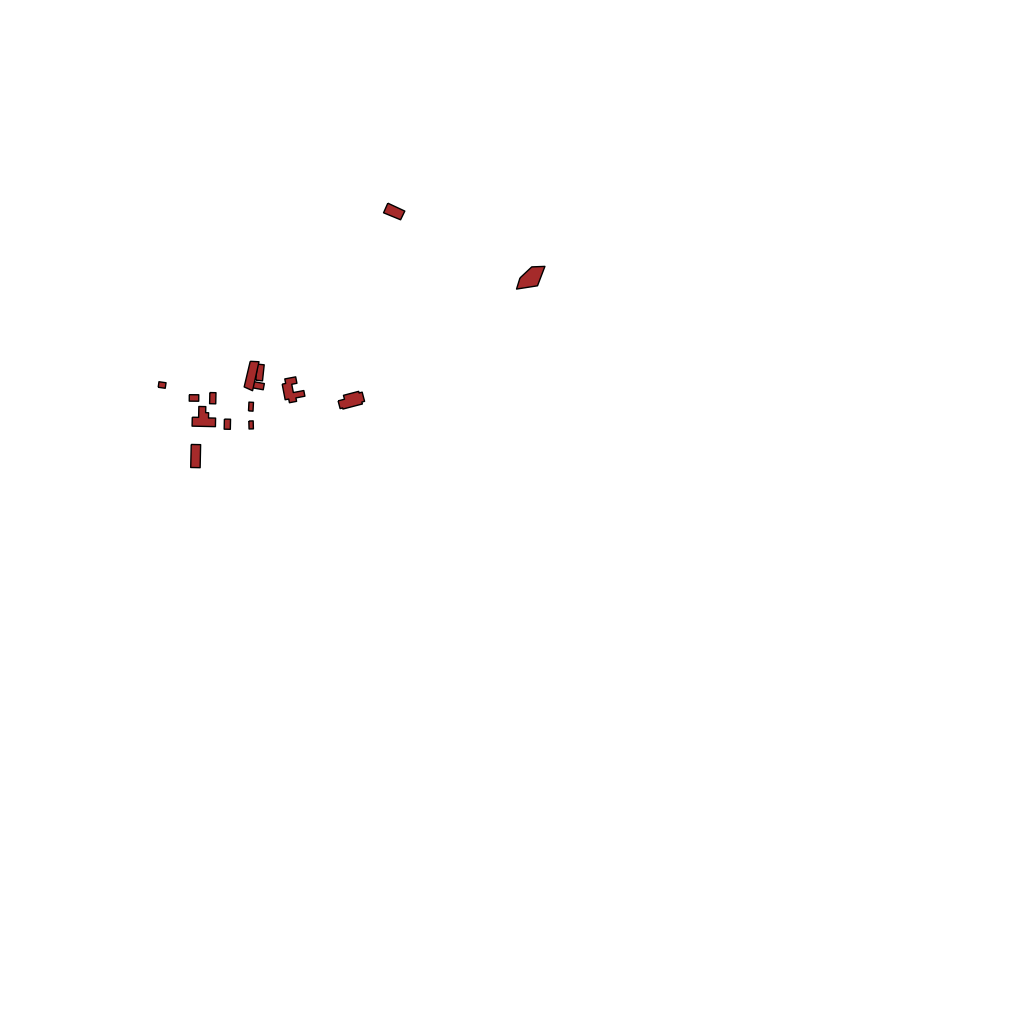
Tags: overhead vector_map, agriculture, recreation, individual_rise, density_1, Facility, 1.0 km²